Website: macys
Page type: billing-address
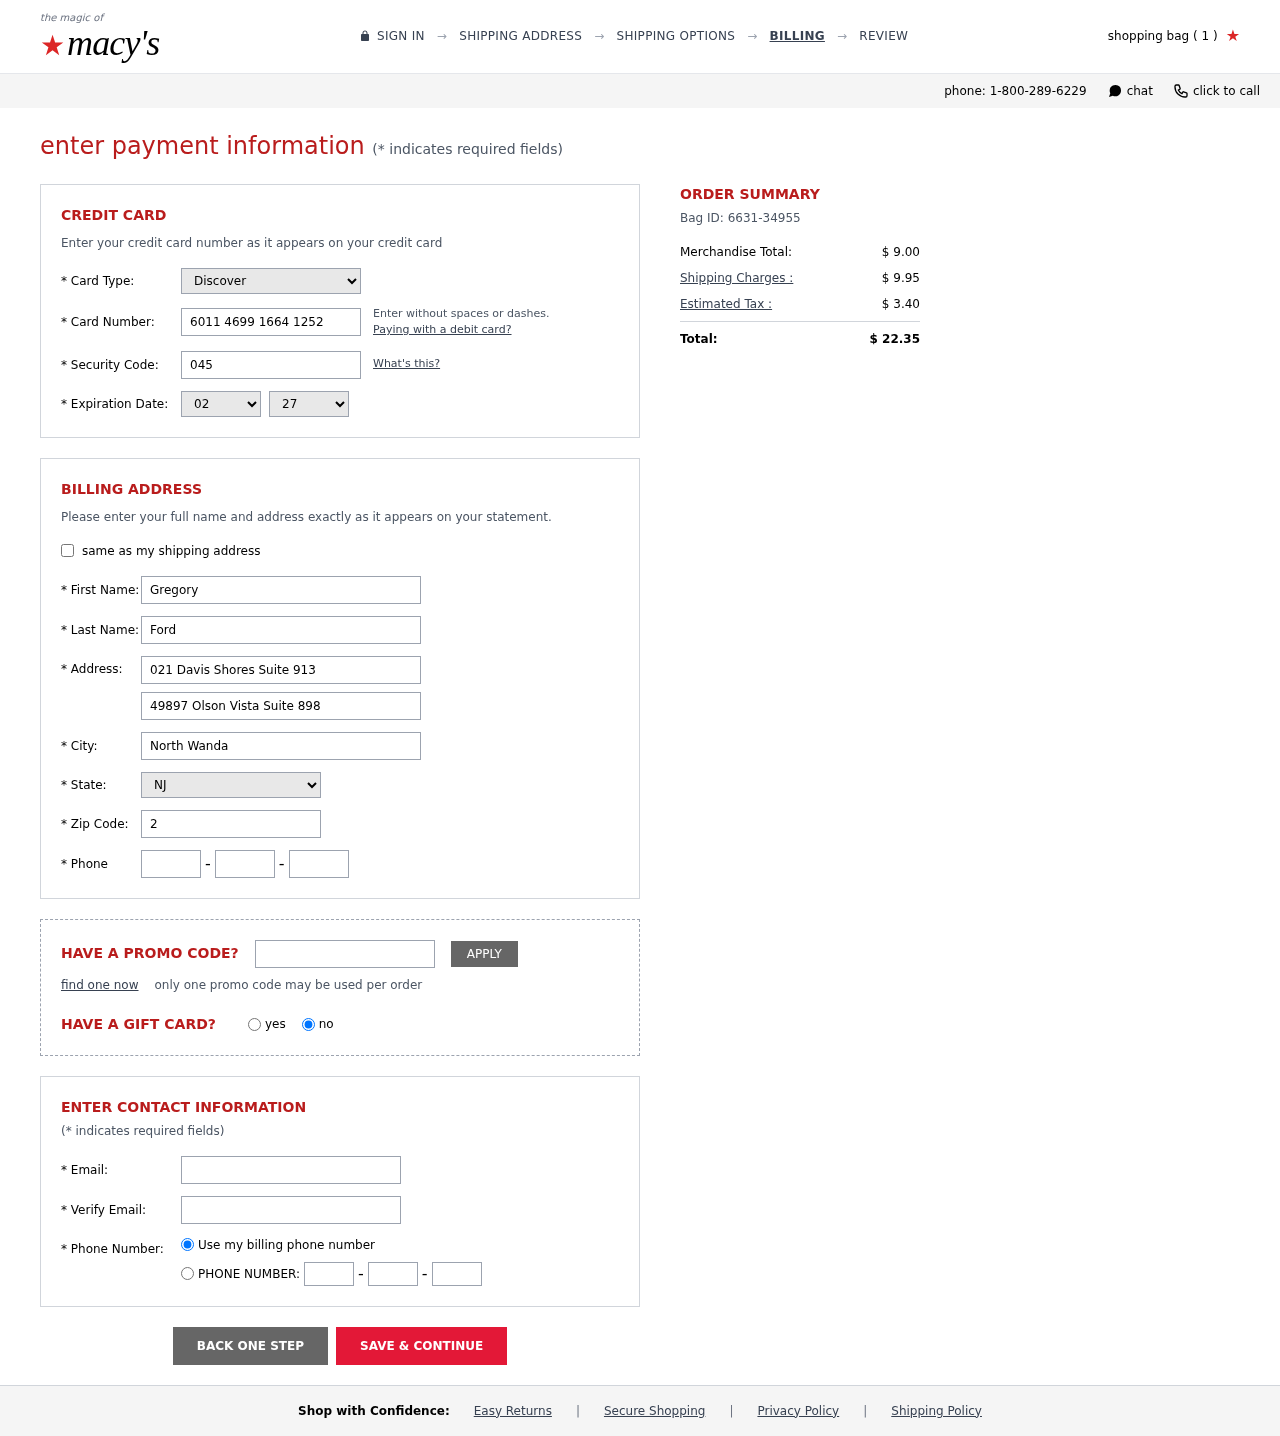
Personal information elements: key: PII_CARD_CVV
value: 045
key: PII_CARD_EXPIRY_MONTH
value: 02
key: PII_CARD_EXPIRY_YEAR
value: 27
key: PII_CARD_NUMBER
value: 6011 4699 1664 1252
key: PII_CARD_TYPE
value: Discover
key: PII_CITY
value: North Wanda
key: PII_EMAIL
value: gford@yahoo.com
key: PII_FIRSTNAME
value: Gregory
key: PII_LASTNAME
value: Ford
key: PII_PHONE_AREA
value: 246
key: PII_PHONE_PREFIX
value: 265
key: PII_PHONE_SUFFIX
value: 5531
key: PII_POSTCODE
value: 28411
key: PII_STATE_ABBR
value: NJ
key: PII_STREET
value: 021 Davis Shores Suite 913
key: PII_STREET2
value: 49897 Olson Vista Suite 898
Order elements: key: ORDER_NUM_ITEMS
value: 1
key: ORDER_ID
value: Bag ID: 6631-34955
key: ORDER_SUBTOTAL
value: $ 9.00
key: ORDER_SHIPPING_COST
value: $ 9.95
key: ORDER_TAX
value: $ 3.40
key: ORDER_TOTAL
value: $ 22.35